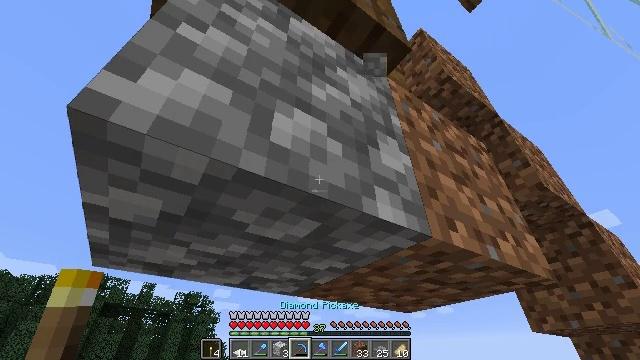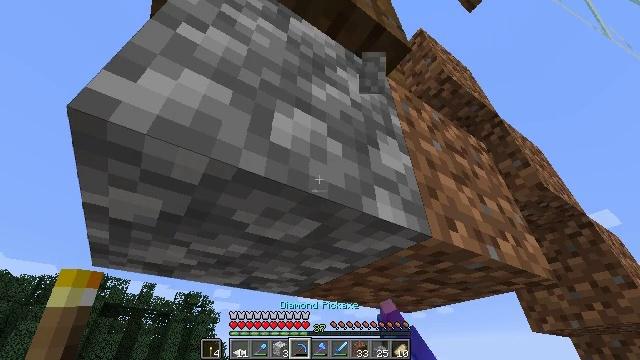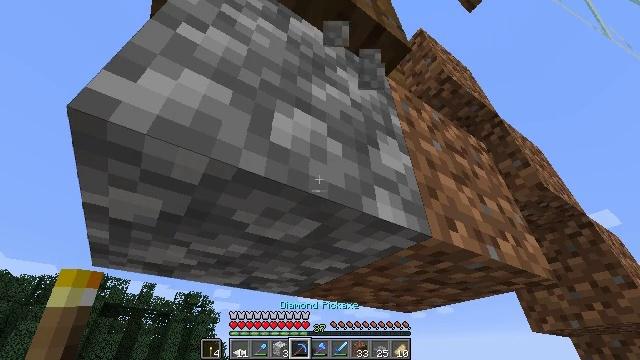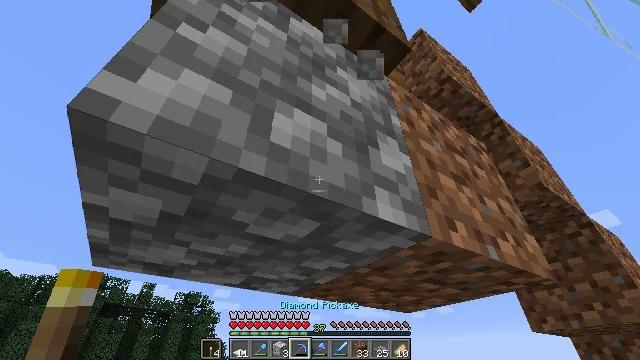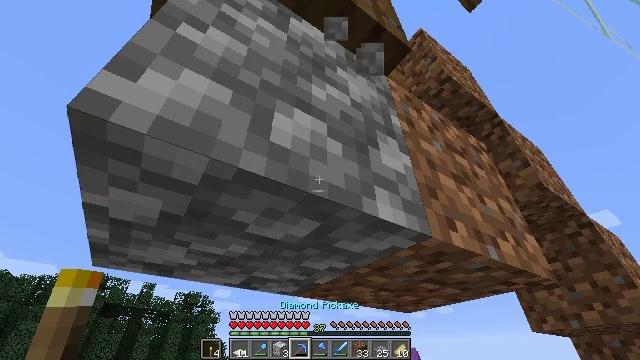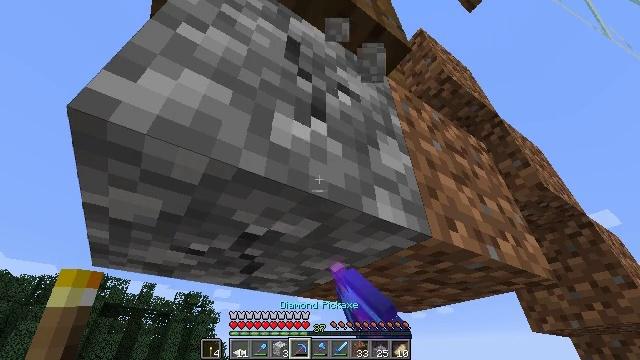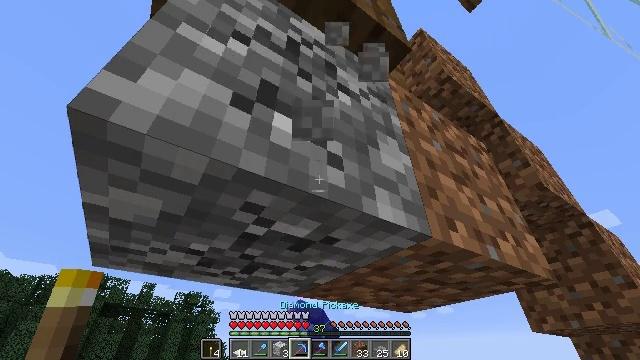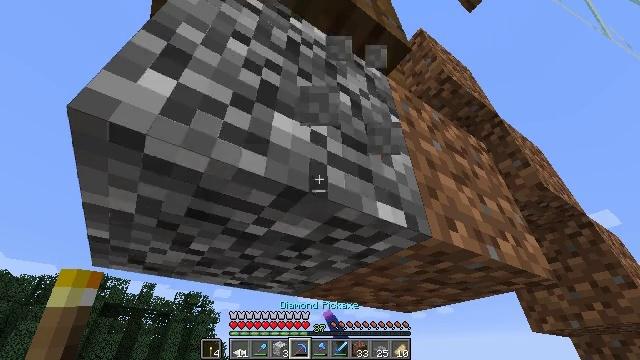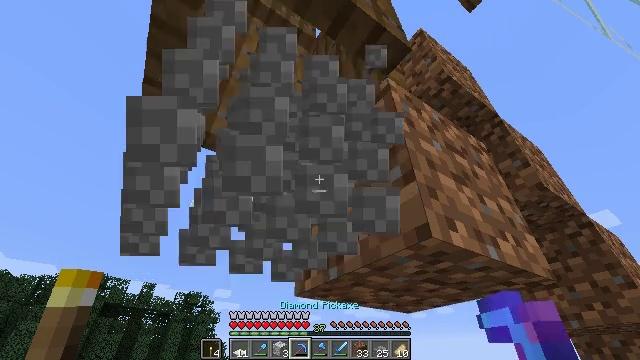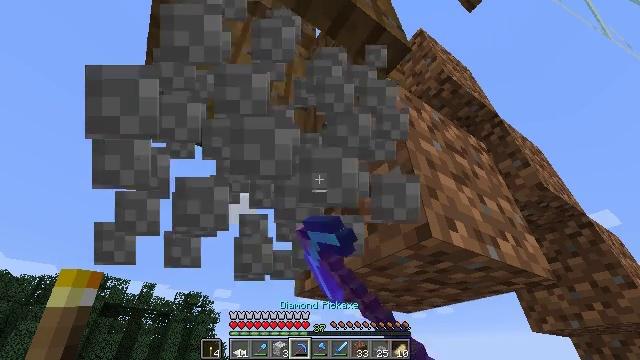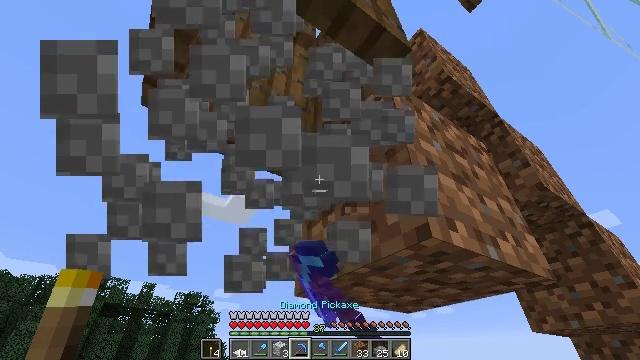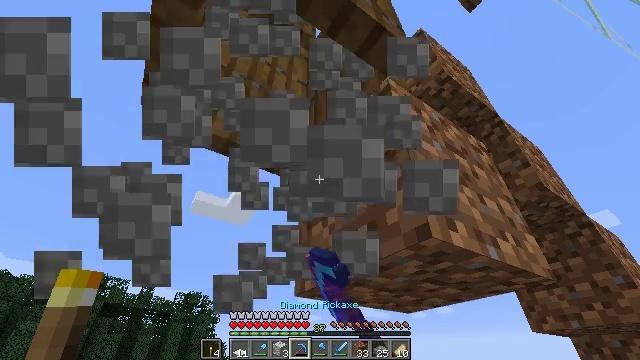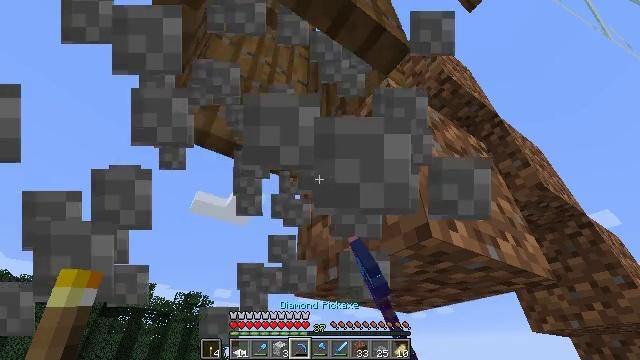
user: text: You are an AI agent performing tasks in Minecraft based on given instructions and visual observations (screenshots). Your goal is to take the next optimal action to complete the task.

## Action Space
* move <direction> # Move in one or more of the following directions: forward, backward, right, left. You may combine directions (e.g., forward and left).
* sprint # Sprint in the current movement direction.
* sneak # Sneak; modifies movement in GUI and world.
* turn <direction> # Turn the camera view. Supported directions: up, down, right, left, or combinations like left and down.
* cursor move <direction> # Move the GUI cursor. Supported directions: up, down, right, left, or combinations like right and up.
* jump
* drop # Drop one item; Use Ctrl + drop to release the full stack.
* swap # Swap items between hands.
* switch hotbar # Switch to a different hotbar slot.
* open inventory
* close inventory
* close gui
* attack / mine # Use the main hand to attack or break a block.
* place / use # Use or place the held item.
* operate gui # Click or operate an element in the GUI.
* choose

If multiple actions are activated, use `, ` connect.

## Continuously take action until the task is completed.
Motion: motion action
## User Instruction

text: Collect cobblestone slabs from your build.
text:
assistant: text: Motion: attack / mine
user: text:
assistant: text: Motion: attack / mine
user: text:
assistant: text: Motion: attack / mine
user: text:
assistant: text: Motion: attack / mine
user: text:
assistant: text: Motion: attack / mine
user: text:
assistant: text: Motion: attack / mine
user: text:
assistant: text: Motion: attack / mine
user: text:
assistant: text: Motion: attack / mine
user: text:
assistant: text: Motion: attack / mine
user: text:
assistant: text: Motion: attack / mine
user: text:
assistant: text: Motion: attack / mine
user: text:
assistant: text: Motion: attack / mine
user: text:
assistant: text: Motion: no_op